Question: I think that the terminology used in Qt with model/view controls is flawed. On <URL> they state, that they simplified the MVC to MV by merging View and Controller and they are giving the following picture:

However I think, they misnamed the roles of objects and I think that,
1. What they call View with merged Controller is in fact a View only.
2. What they call Model is in fact Controller only.
3. If you really want to have a model it would be somewhere where their "Data" is.
I am speaking about usual and sane way you would use Qt model/view component in your app.
Here are the reasons:
1. This is typically Qt component which is used as is, without adding any Controller logic specific to your objects)
2. This is hardly a Model, just because you should implement several Qt methods like rowCount, columnCount, data etc. which have nothing to do with your model. In fact there are typical model methods found in Controllers. Of course, you can implement both Controller and Model logic here, but first it would be quite bad code design and secondly you would merge Controller and Model not Controller and View as they state.
3. As said in reason 2. if you want to separate Model logic that it is surely not the blue box on the picture, but rather the dashed "Data" box (communicating to real Data of course).
Is Qt wrong in their terminology, or it is just me who does not understand? (BTW: The reason why it is not academic question is that I have started to code my project following their naming and I have soon found out, that the code clearly is not right. It was only after that when I realized, that I should not try put Model logic in what they call Model)
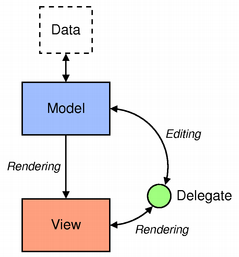
Answer: I agree with you that Qt's naming is misleading. In my opinion however, the problem is not Qt's alone, but is shared by all frameworks that allow us to adhere to the principle of <URL> when implementing our UIs. When someone comes up with such a framework, and finds a good way to keep "things" separated, they always feel obliged to have modules that they call "Model" and others that they call "View". Over the years I have worked with these frameworks:
- - - - -
If you compare how the terms "Model" and "View" are used in these frameworks, and what responsibilities the classes in the "View", the "Model", and the "Controller" (if there is one) have, you will find that there are very big differences. It would certainly be useful to have a comparison of the different concepts and terminologies, so that people switching from one framework to another have a chance to stay sane, but that would require a lot of work and research. A good read is Martin Fowler's <URL>.
Since there are so many different ideas what MVC pattern can look like, which one is correct? In my opinion, the people who invented MVC should be turned to when we want to know how it is supposed to be implemented "correctly". In the <URL> it says:
> The view manages the graphical and/or textual output to the portion of the bitmapped display that is allocated to its application. The controller interprets the mouse and keyboard inputs from the user, commanding the model and/or the view to change as appropriate. Finally, the model manages the behavior and data of the application domain, responds to requests for information about its state (usually from the view), and responds to instructions to change state (usually from the controller).
In light of that I would answer your three main concerns thusly:
1. In fact a Qt component "manages the graphical [...] output", and "interprets the mouse and keyboard inputs", so it could indeed be called merged View and Controller with respect to the definition above.
2. I agree that you are/would be forced to merge Controller and Model (again with respect to the definition above).
3. I agree, again. The Model should only manage the data of the application domain. This is what they call "data". Clearly, dealing with rows and columns for example has normally nothing to do with our applications domain.
Where does it leave us? In my opinion, it is best to figure out what Qt really means when the terms "Model" and "View" are used and use the terms in their manner while we are programming with Qt. If you keep being bothered it will only slow you down, and the way things are set up in Qt does allow elegant design - which weighs more that their "wrong" naming conventions.